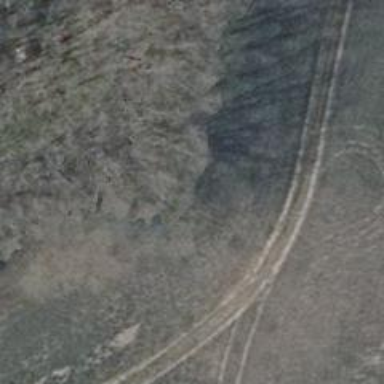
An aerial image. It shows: Grassy track with grade5 tracktype.